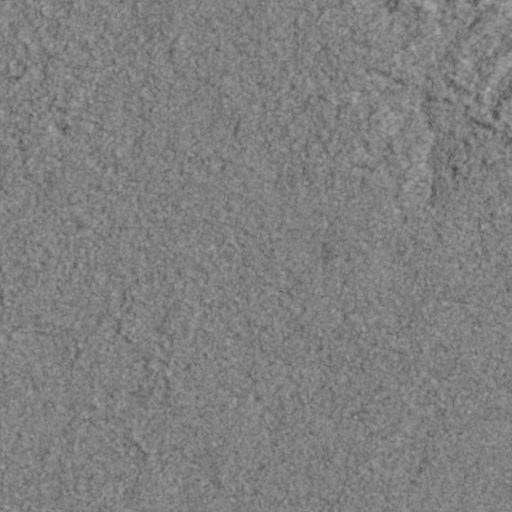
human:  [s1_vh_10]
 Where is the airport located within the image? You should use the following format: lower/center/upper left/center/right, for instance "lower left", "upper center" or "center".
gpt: The airport is located in the center of the image.
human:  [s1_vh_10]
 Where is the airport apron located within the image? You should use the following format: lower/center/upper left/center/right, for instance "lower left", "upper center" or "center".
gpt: The airport apron is located in the center of the image.
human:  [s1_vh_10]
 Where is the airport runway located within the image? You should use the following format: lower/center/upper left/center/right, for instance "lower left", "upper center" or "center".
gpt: The airport runway is located in the center of the image.
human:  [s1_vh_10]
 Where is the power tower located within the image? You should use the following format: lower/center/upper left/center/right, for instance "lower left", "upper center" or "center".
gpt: There is no power tower in the image.

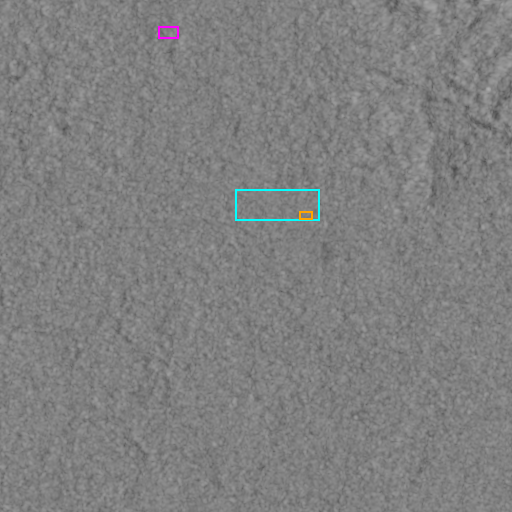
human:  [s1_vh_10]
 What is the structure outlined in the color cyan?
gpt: The structure outlined in cyan is an airport.
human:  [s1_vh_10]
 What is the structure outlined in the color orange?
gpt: The structure outlined in orange is an airport apron.
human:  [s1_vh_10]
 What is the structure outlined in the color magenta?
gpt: The structure outlined in magenta is a crop field.
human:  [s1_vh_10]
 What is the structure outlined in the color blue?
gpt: There is no blue outline.